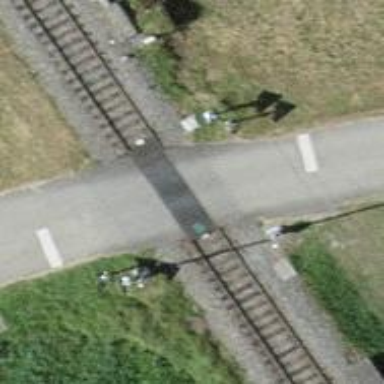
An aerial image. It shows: Level crossing along the railway.